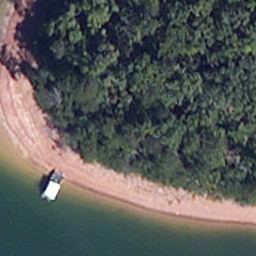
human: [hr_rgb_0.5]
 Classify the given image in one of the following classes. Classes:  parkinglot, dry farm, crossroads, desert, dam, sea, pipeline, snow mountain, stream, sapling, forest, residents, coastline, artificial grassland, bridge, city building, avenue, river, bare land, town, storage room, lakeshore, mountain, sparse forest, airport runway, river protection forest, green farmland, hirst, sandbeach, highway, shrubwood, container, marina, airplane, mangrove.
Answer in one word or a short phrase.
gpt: lakeshore